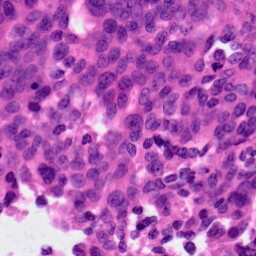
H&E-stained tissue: Ovarian